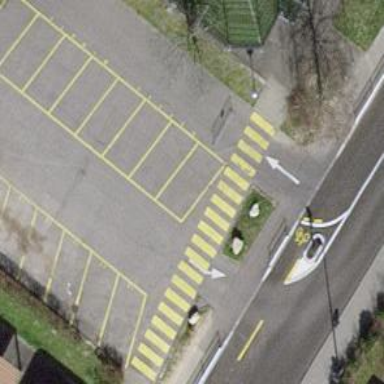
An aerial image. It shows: Marked road crossing.